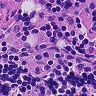
Metastatic tissue present: no